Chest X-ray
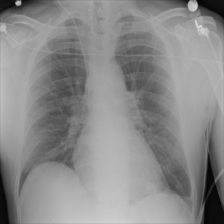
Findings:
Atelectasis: positive
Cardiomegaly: negative
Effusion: negative
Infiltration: negative
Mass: negative
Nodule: negative
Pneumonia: negative
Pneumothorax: negative
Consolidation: negative
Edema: negative
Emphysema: negative
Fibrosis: negative
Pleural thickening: negative
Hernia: negative